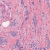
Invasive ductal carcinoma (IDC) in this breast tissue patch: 1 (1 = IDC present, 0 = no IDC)